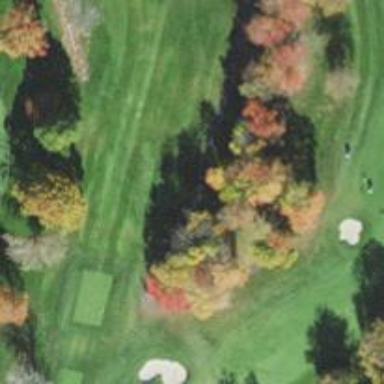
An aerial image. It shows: Pathway for golfing.